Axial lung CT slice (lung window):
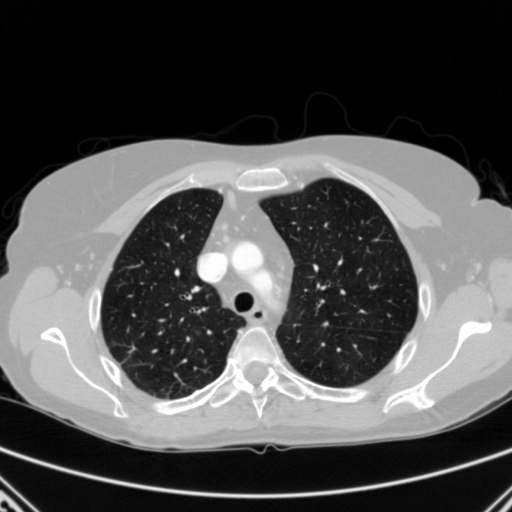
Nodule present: no